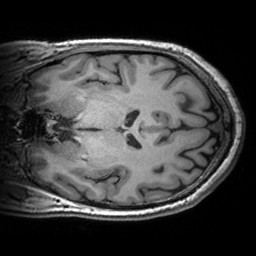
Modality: T1w
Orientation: coronal
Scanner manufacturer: siemens
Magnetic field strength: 3 T
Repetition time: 2.53 s
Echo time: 0.00299 s